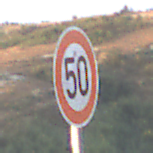
Verkehrszeichen: Geschwindigkeit50
Umgebung: Outdoor, Nature
Tageszeit: SunriseSunset
Wetter: PartlyCloudy
Licht: Natural
Jahreszeit: NotSpecified
Kontrast: HighContrast